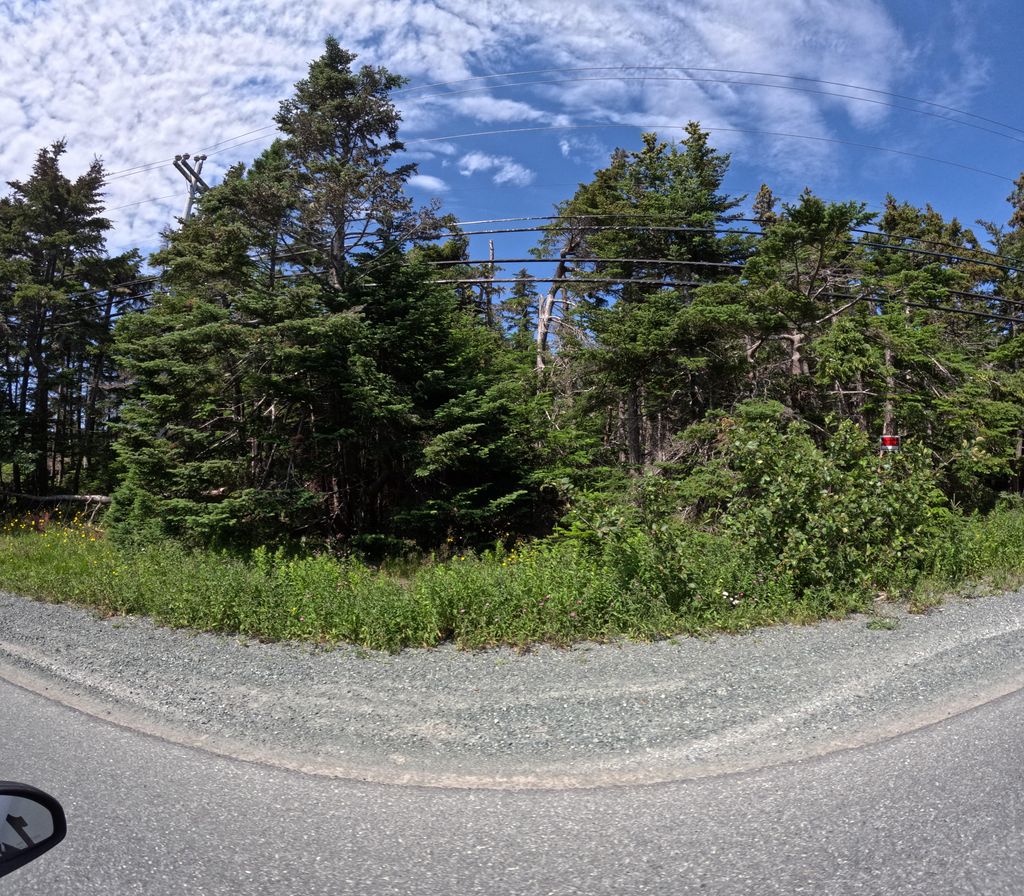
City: st_johns